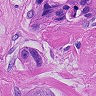
Metastatic tissue present: yes